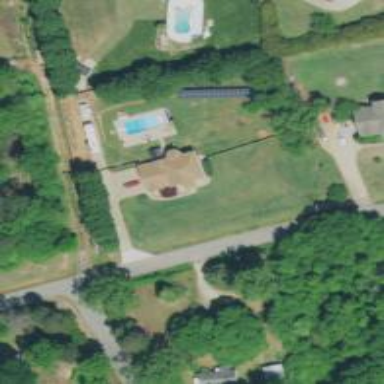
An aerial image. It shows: Swimming pool located in leisure land.